Interaction volume radius: 10 \u00c5
Interaction volume height: 15 \u00c5
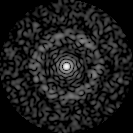
Disorder parameter: 0.8565